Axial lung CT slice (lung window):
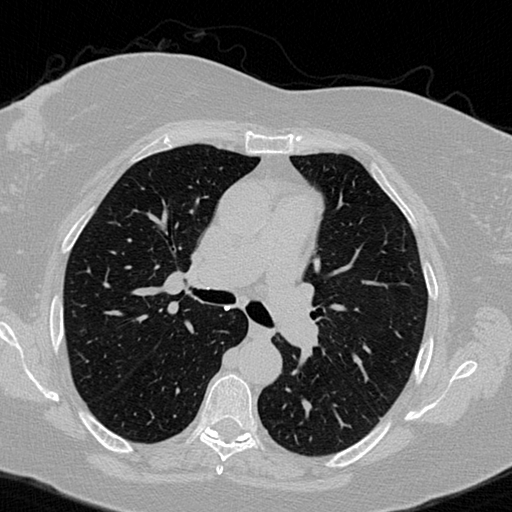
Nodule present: no